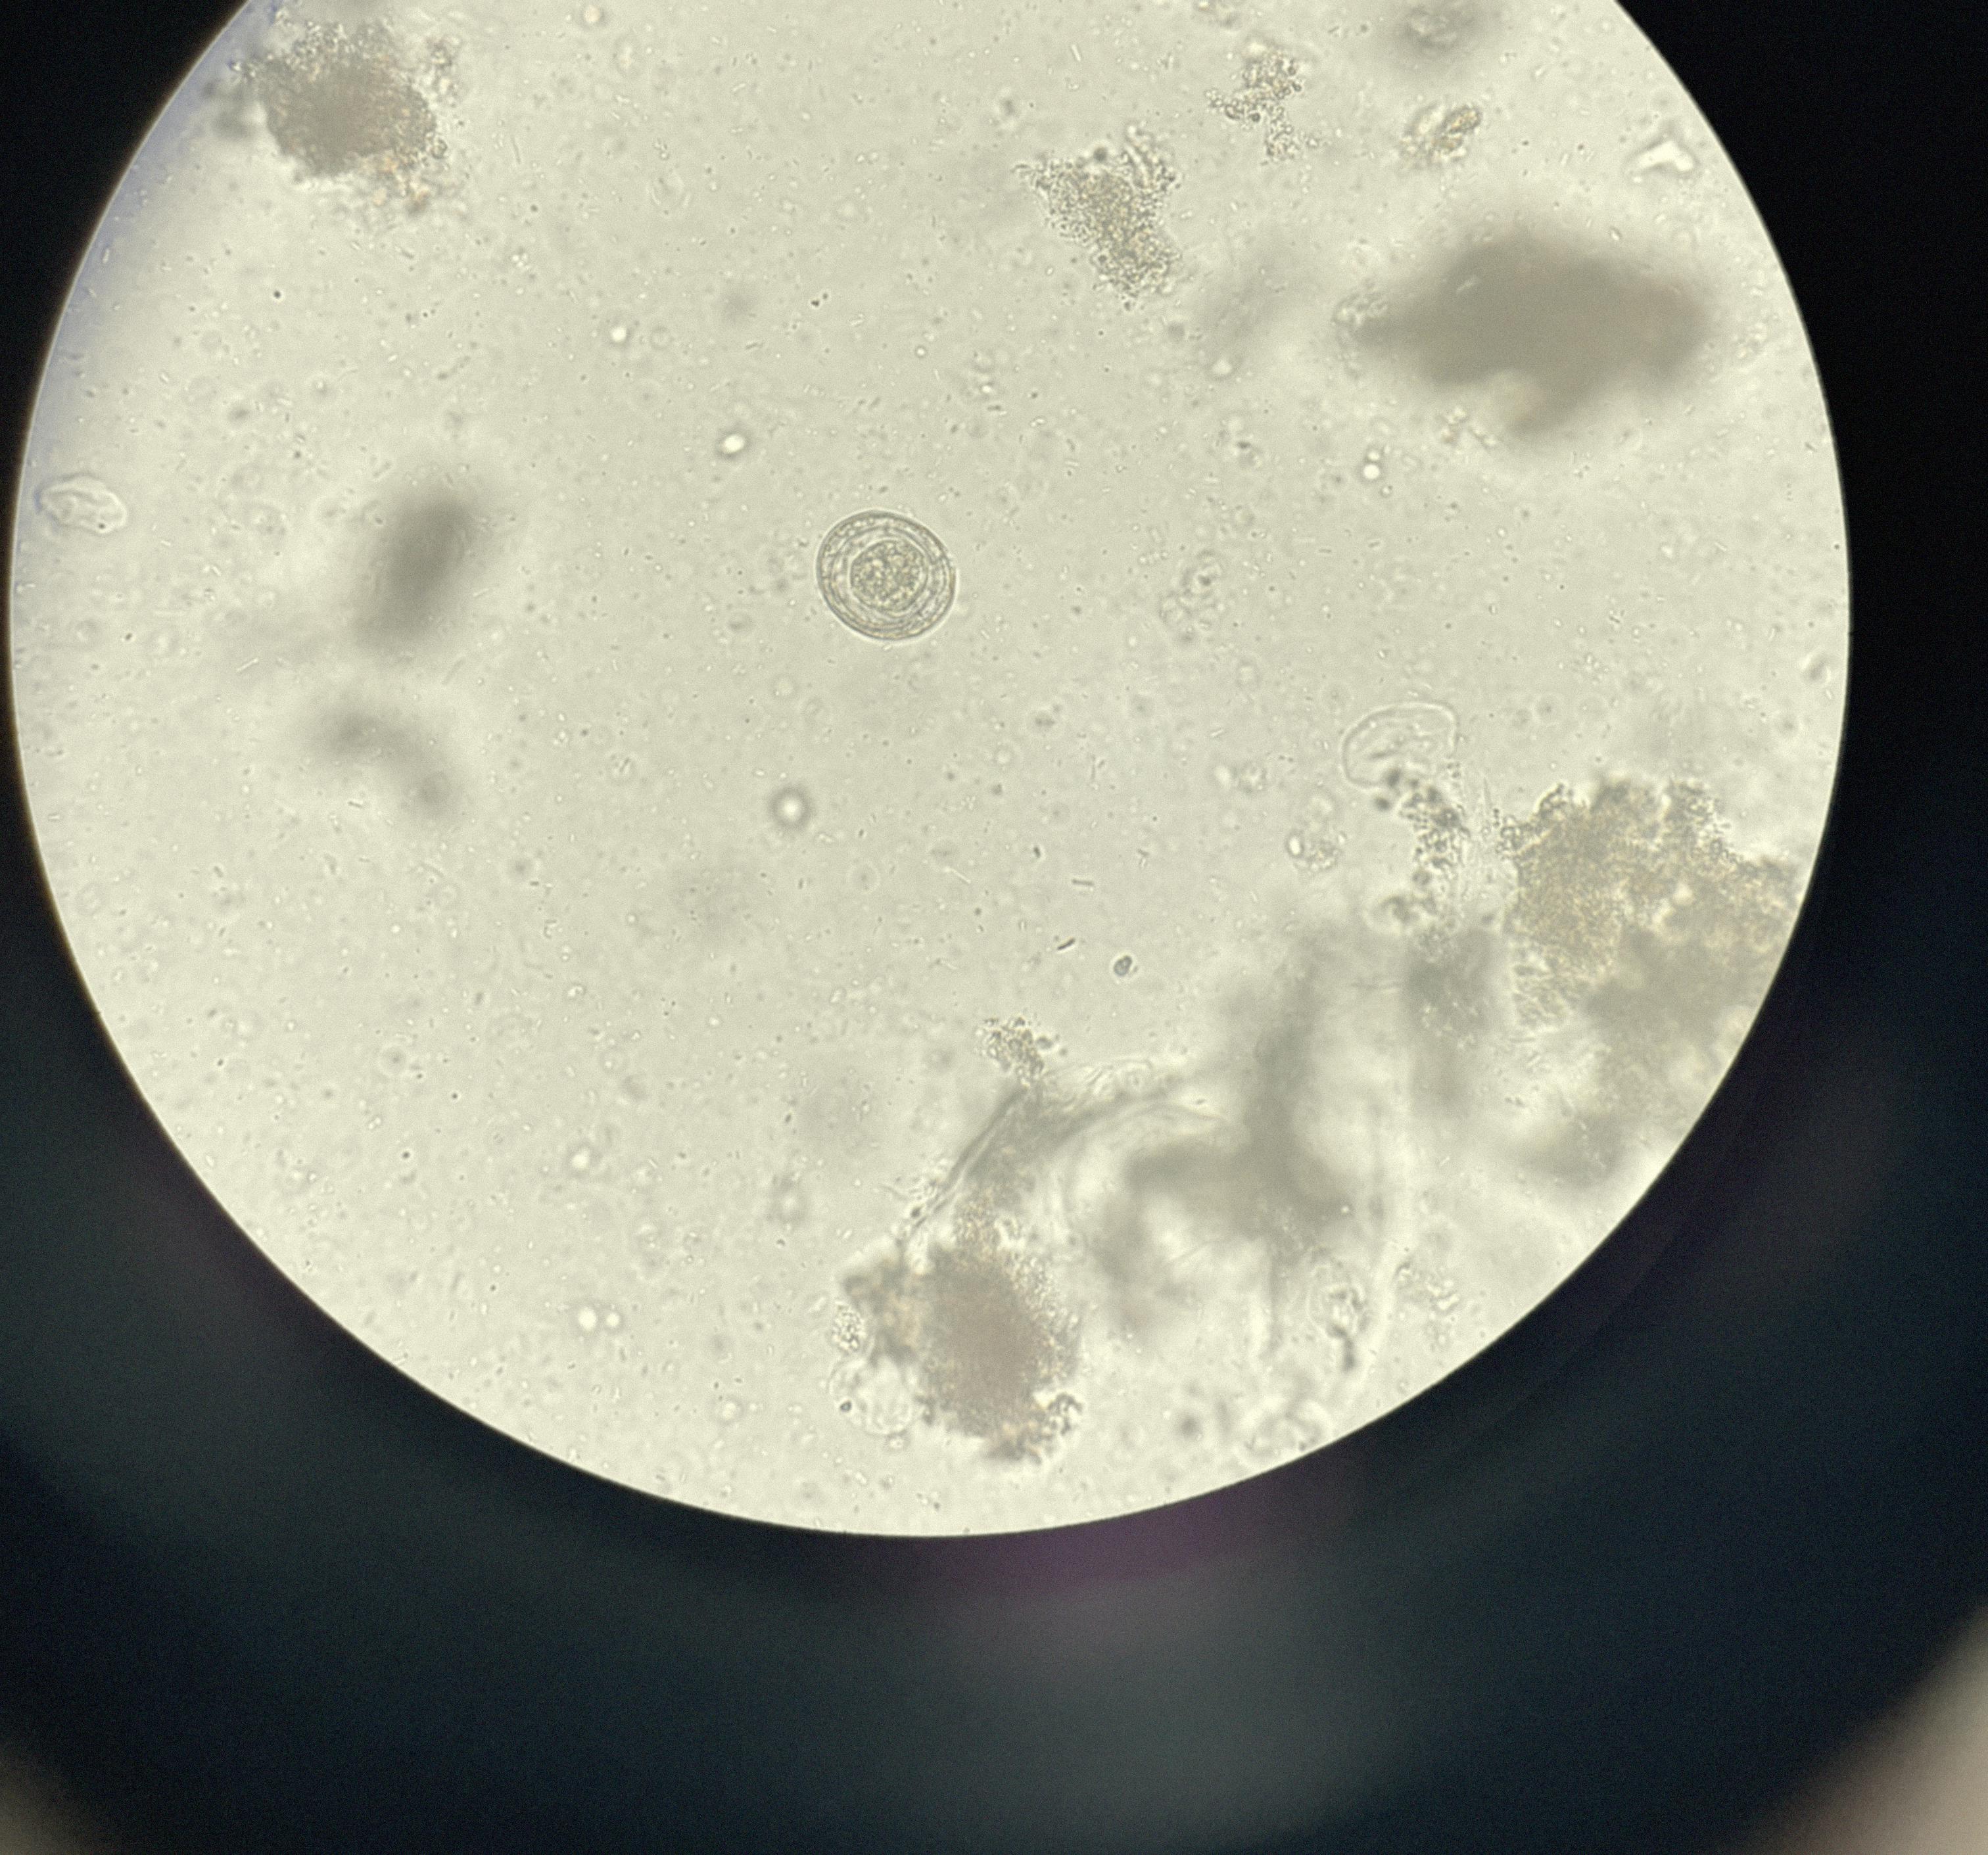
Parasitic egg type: Hymenolepis nana